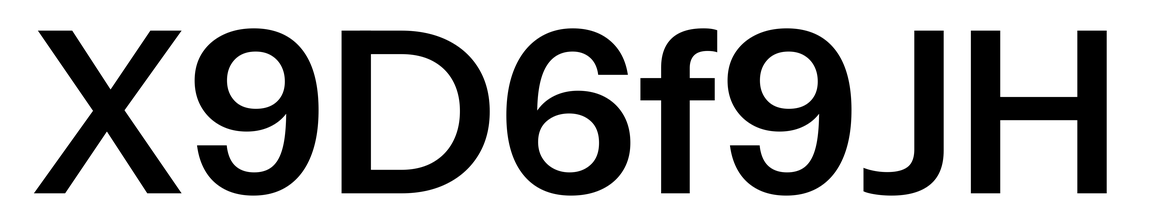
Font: InstrumentSans_SemiBold